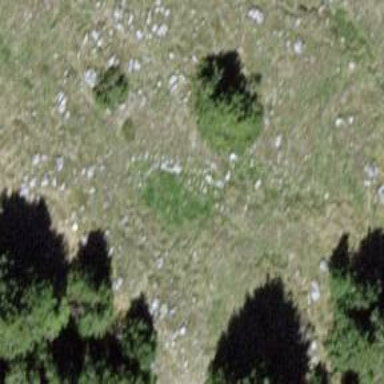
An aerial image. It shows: Needle-leaved tree in nature.